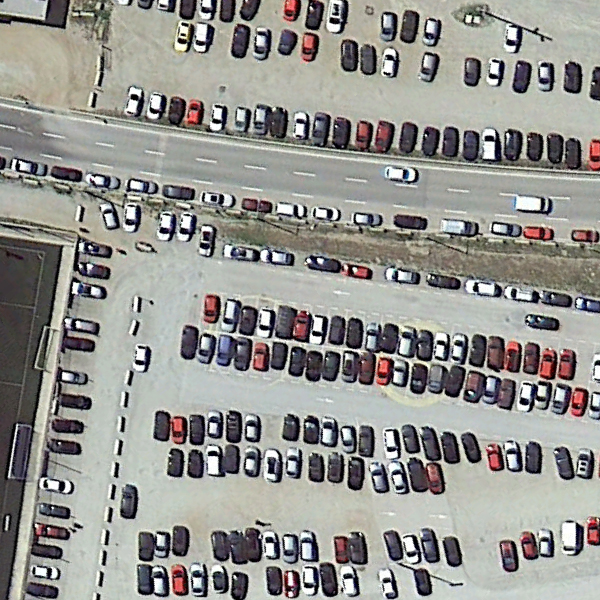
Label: Parking